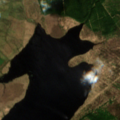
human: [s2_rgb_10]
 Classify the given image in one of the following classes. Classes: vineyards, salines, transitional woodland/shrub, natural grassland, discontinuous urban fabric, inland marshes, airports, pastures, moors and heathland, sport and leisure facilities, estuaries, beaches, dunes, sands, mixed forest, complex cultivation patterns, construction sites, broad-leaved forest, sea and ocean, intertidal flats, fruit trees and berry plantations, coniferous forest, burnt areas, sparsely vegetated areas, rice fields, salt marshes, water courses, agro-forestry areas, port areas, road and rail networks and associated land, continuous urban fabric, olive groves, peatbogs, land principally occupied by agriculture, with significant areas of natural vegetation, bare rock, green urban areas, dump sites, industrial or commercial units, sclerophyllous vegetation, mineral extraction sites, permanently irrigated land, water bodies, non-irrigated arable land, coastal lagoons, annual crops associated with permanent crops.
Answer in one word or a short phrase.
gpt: coniferous forest, mixed forest, peatbogs, water bodies